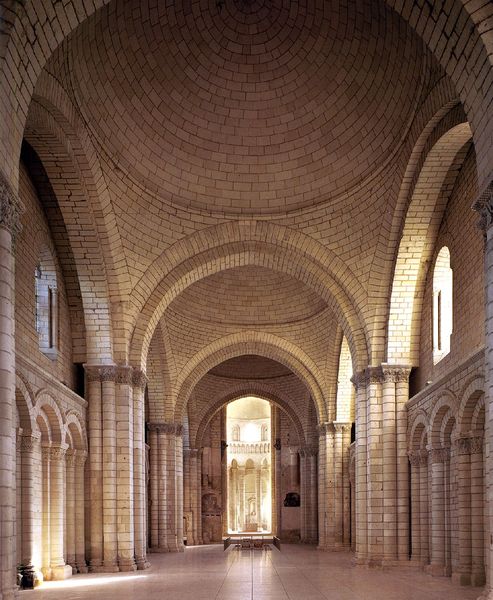
Titel: Abteikirche Abbaye Royale in Fontevraud (Gründung der Abtei 1101)
Standort: Fontevraud (EU - F - Loiretal)
Schlagwörter: schatten, weiß, fenster, hell, licht, marmor, pfeiler, raum, säulen, architektur, sockel, stein, steine, kirche, sonne, boden, decke, innen, gotik, kreis, farbig, rundbogen, kuppel, innenansicht, lichteinfall, halle, foto, bögen, gewölbe, religion, dom, altar, arkaden, kapitell, halbrund, gotisch, messe, museum, sakral, lirche, säulenhalle, romanisch, gemauert, halbsäulen, rundkuppel, gewolbe, kugelförmig, doom, gemeuert